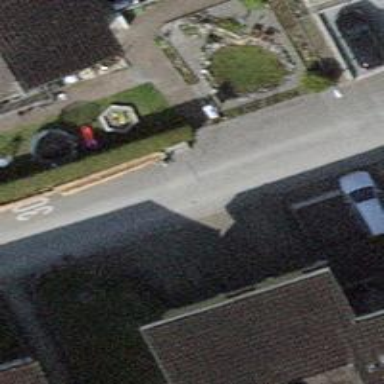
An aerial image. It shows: Residential road with asphalt surface and no sidewalk.